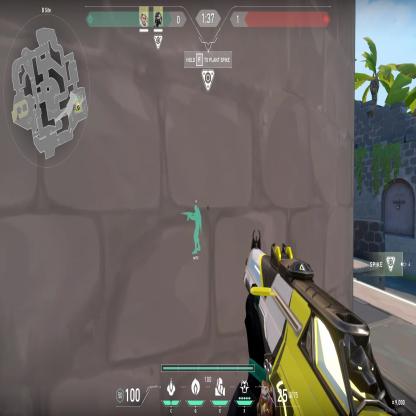
Label: teammate